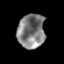
Tissue: prostate
Cell type: T cells
Senescence score: 0.3513
Nuclear area (px): 909
Mean DAPI intensity: 128.363